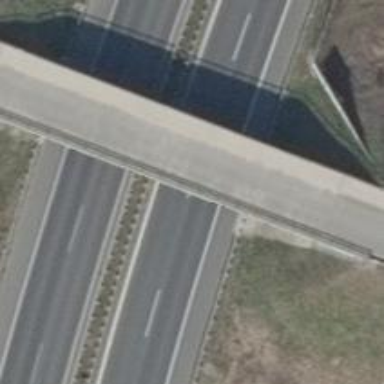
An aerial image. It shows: Man-made bridge.